Field crop: maize
Growth stage: 2
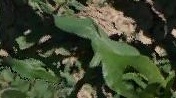
Species: maize